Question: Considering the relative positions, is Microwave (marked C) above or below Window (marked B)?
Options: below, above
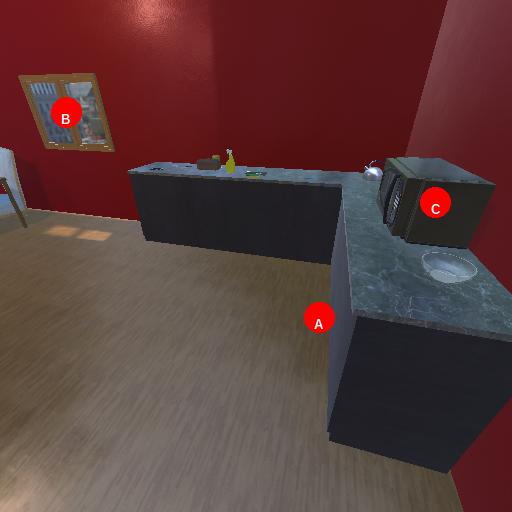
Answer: below